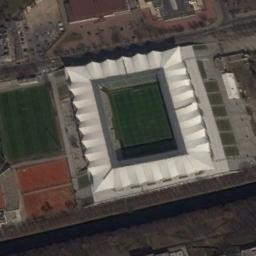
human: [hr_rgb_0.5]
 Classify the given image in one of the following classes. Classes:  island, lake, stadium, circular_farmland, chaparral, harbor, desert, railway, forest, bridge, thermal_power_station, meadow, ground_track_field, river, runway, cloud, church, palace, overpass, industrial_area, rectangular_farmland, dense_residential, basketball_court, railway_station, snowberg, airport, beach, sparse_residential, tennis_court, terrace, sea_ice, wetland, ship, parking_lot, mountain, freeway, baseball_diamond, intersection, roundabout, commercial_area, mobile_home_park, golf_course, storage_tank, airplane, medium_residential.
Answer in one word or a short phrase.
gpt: stadium